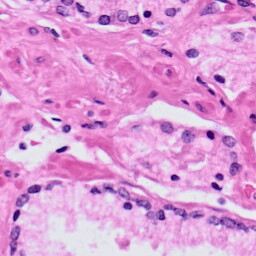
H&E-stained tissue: Prostate